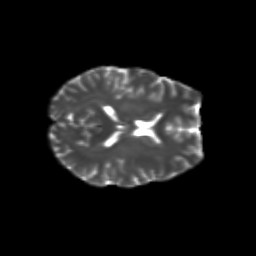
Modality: T2w
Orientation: axial
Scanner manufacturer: siemens
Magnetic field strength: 3 T
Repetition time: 9.2 s
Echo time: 0.084 s